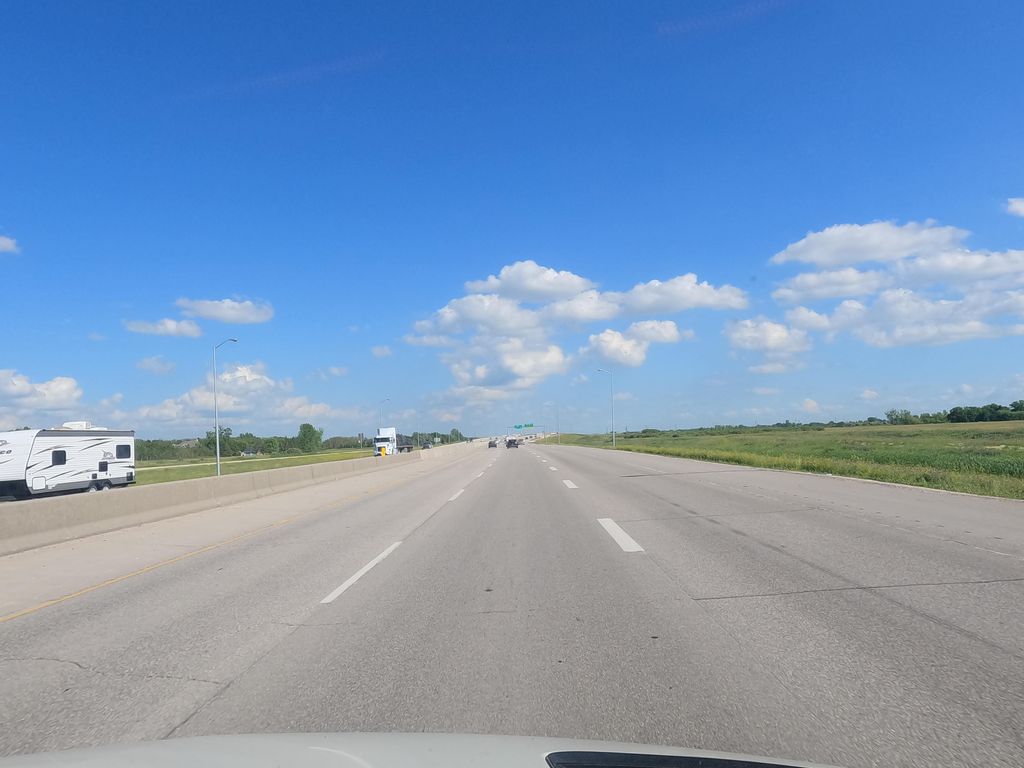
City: winnipeg